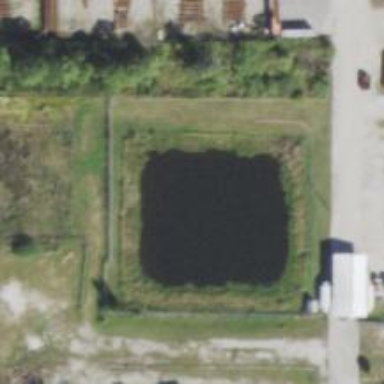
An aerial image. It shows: Retention basin filled with water.